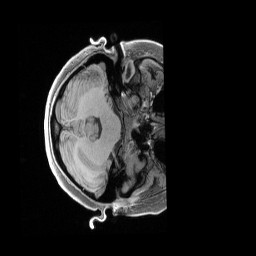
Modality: T1w
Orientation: axial
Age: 23
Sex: female
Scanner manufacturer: siemens
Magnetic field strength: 3 T
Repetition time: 2.4 s
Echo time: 0.00228 s